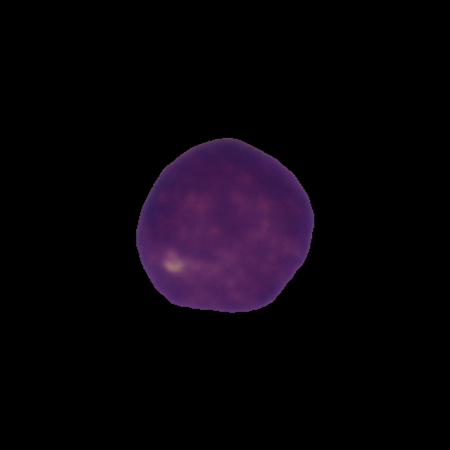
Label: healthy